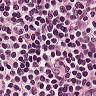
Metastatic tissue present: no